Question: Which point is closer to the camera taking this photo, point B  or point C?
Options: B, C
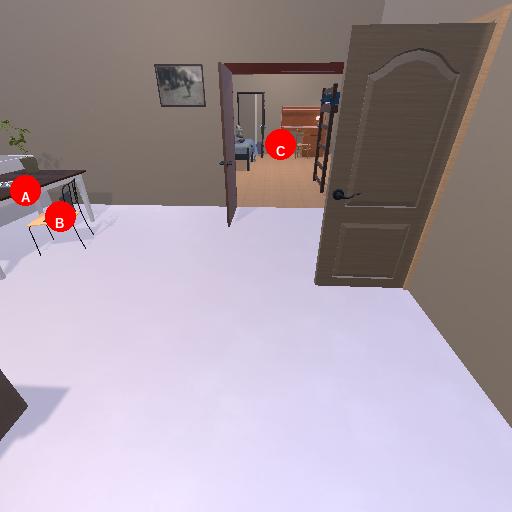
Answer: B